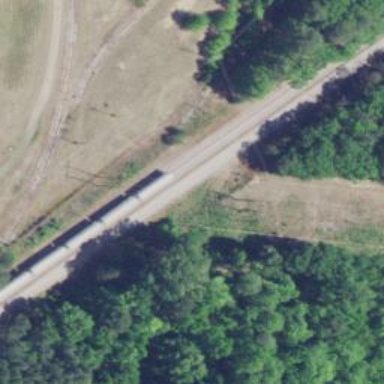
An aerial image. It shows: Railway siding for service.